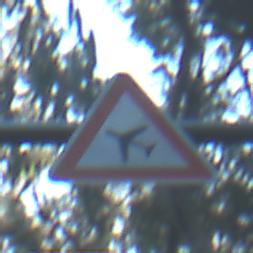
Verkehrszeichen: FlugbetriebRechts
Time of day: MorningAfternoon
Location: Outdoor (Nature)
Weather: Clear
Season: NotSpecified
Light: Natural